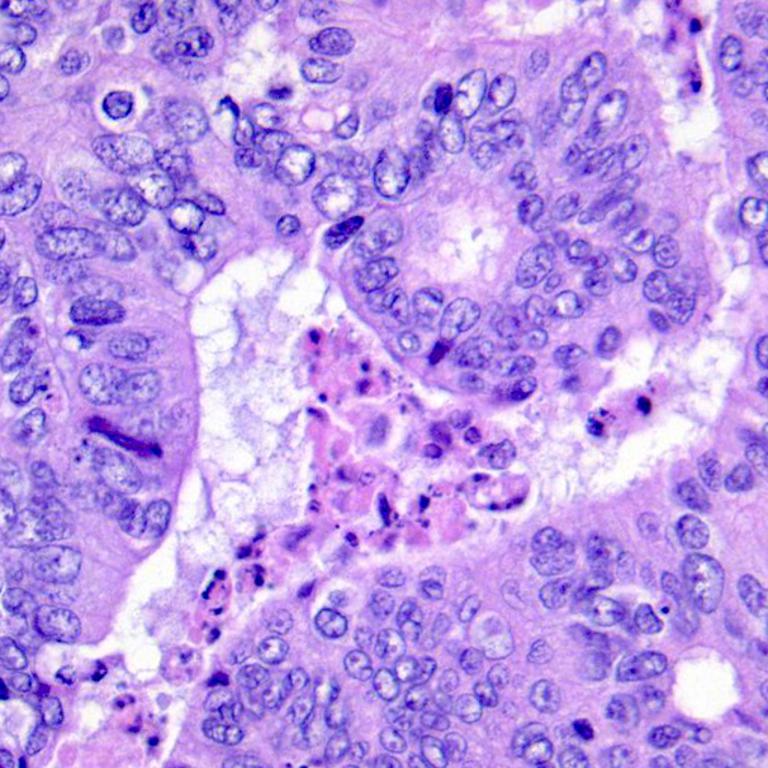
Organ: colon
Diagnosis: adenocarcinomas